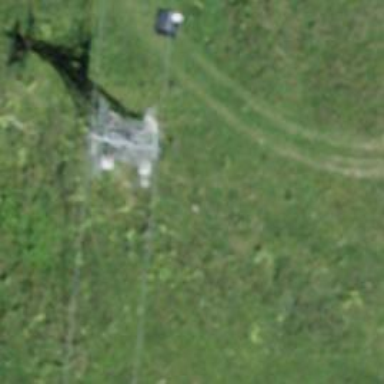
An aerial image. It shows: Pylon for aerialway.